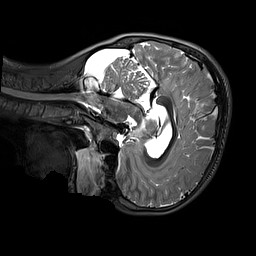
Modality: T2w
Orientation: sagittal
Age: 11
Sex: male
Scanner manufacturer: siemens
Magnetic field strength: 3 T
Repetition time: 3.2 s
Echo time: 0.408 s